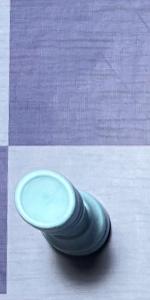
Label: Rook_White